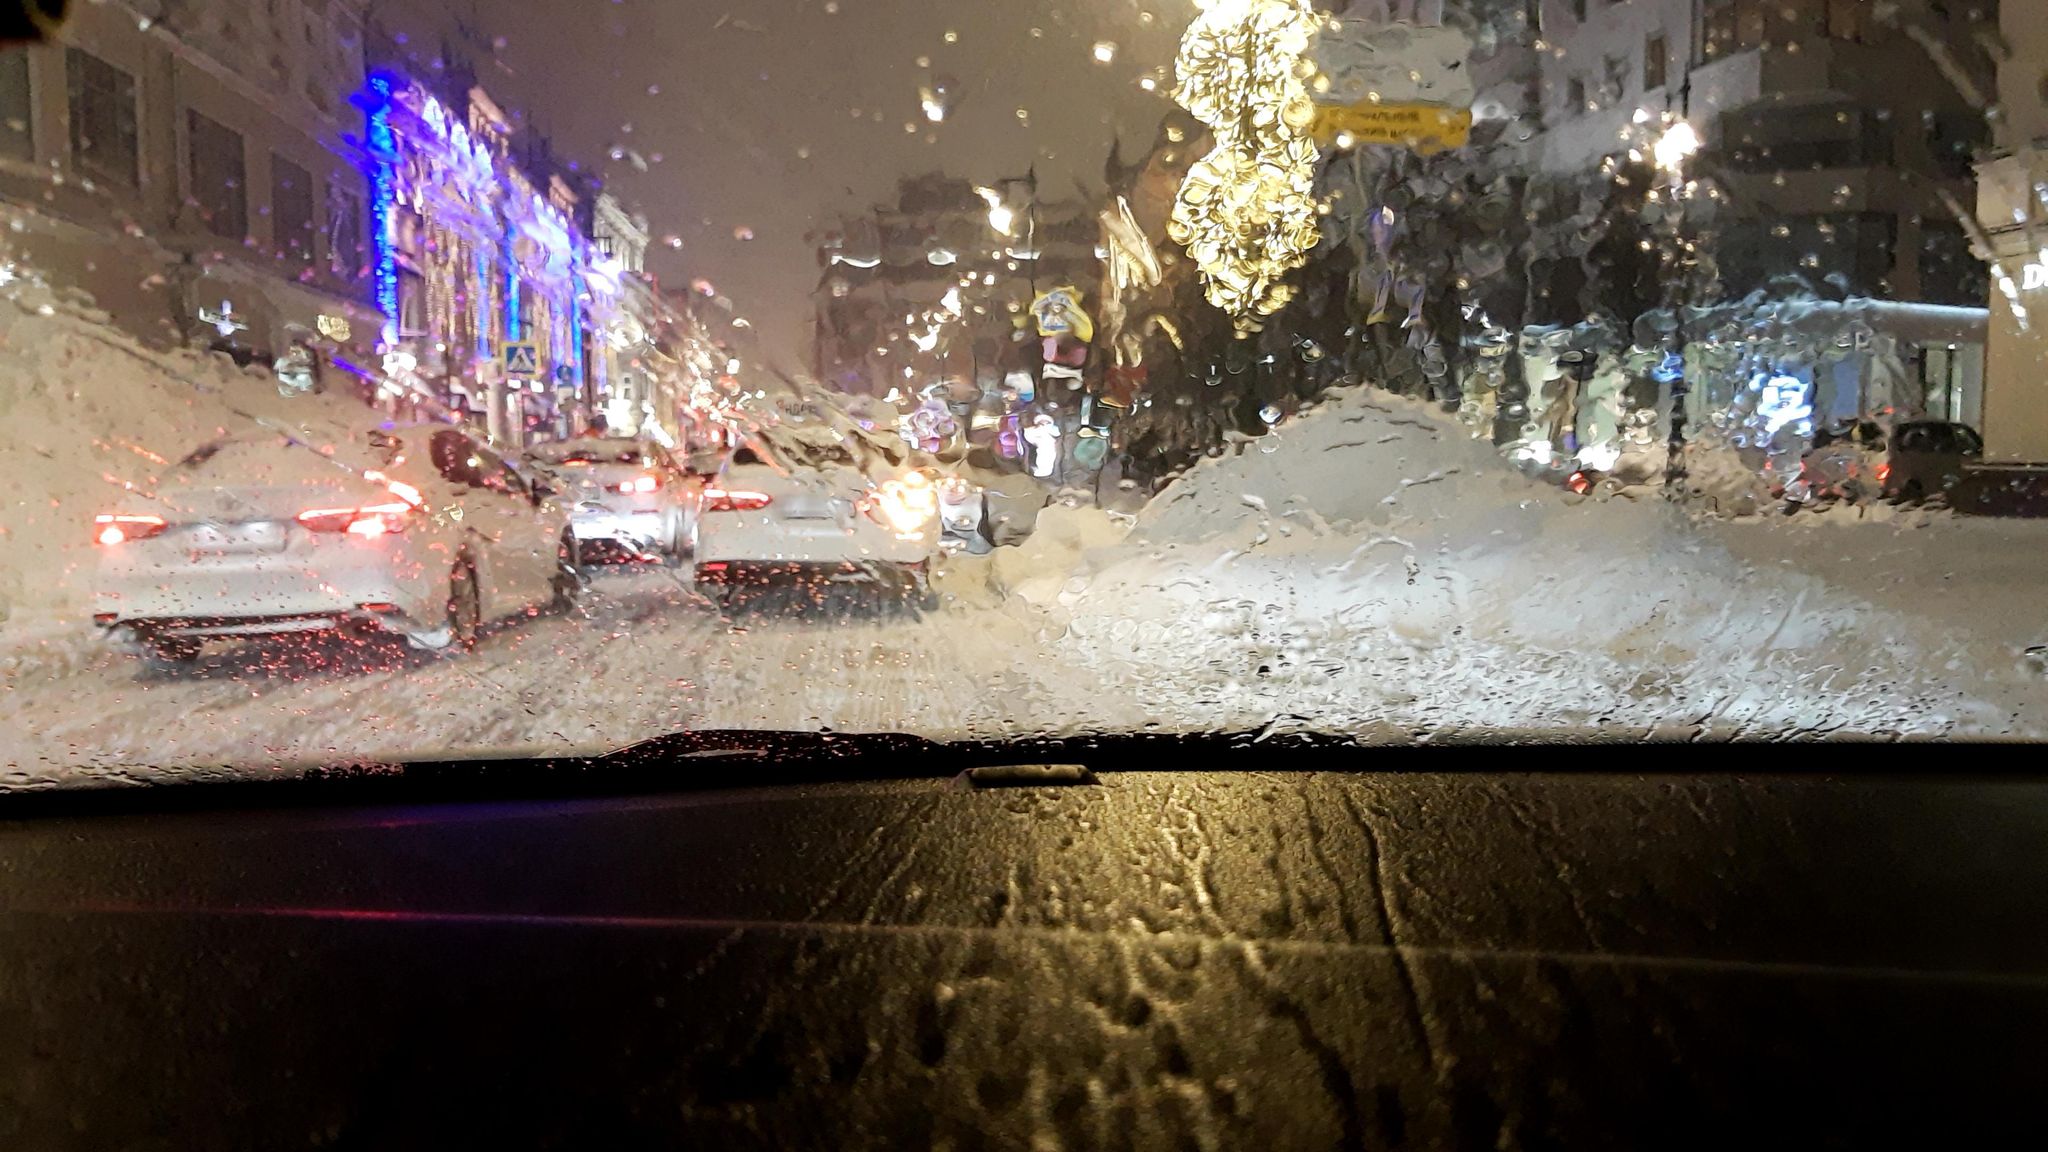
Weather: snowy
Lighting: night
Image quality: slightly poor
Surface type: driving surface
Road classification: footway
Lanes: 3
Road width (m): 4
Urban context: urban centre
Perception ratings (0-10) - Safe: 2.06, Lively: 3.47, Beautiful: 0.84, Boring: 5.39, Depressing: 3.08, Wealthy: 7.02